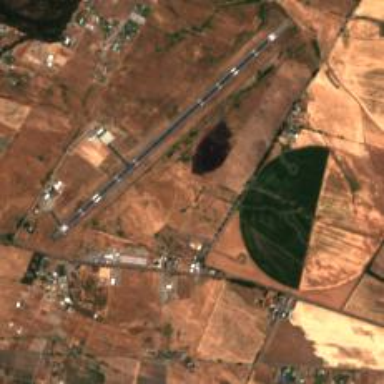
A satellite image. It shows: Runway in airport area.